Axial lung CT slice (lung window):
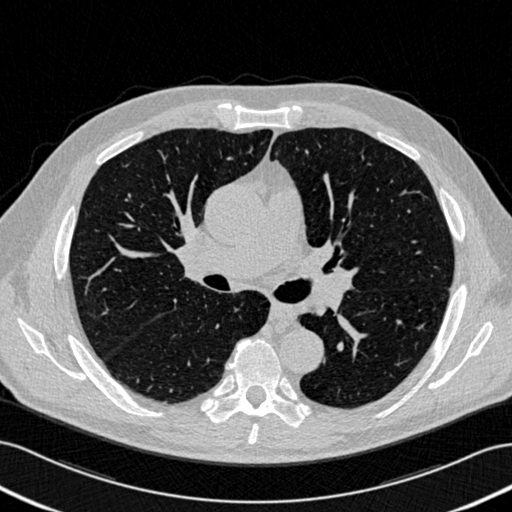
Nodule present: no